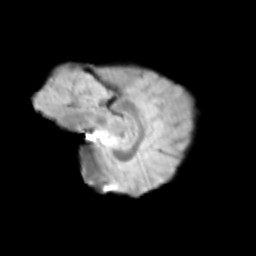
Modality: T2w
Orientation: sagittal
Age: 12
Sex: female
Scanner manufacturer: siemens
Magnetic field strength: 3 T
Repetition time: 3.8 s
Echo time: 0.07 s